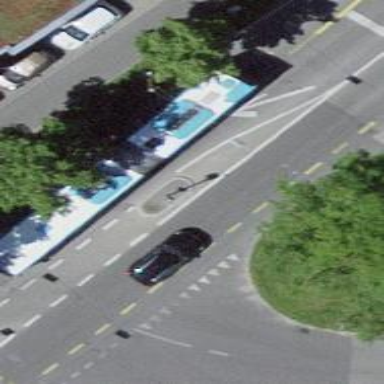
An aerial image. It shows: Secondary road with asphalt surface. It has trolley wires for electric trolleys.